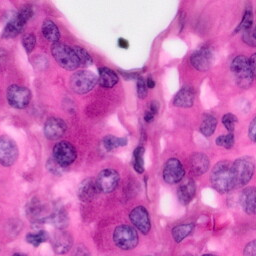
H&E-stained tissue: Pancreatic